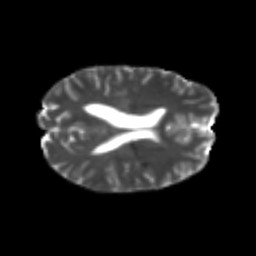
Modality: T2w
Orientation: axial
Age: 25
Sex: male
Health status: healthy
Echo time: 0.074 s